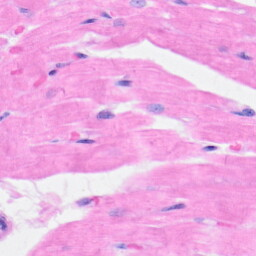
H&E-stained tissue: Heart